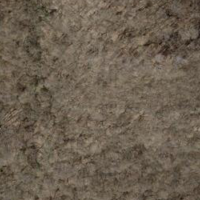
EUNIS habitat code: 44
Species observed at this site:
Geranium sanguineum